Question: I am building at the moment an achievement system that works on the foundation of checkboxes (since its not post related) However, I bumped into a problem, and I cant seem to wrap my head arround it, since I am not that handy with loops and Arrays.

Okay, So I made group of checkboxes, that are posted on this page and filled appropiately, as see the code below that helps me fill that part of the page.
'''
function MakeProfessionlist(){
$result = LoadListProffesion();
$i = 0;
echo '<table class="Overview">';
while($row = mysqli_fetch_array($result)){
$i++;
if(($i % 2) == 0){
echo "<td class='small'><td><input id='achievementHidden' type='hidden' value='0' name='IsChecked[]'>";
echo "<input type='checkbox' id='achievement' name='IsChecked[]' value = '1'>";
echo "<input name='AchievementId[]' type='hidden' value='".$row['AchievementId']."'></td>";
echo "<td class='big'>".$row["AchievementName"]."</td></tr>";
}else{
echo "<tr><td class='small'><input id='achievementHidden' type='hidden' value='0' name='IsChecked[]'>";
echo "<input type='checkbox'id='achievement' name='IsChecked[]' value = '1'>" ;
echo "<input name='AchievementId[]' type='hidden' value='".$row['AchievementId']."'></td>";
echo "<td class='big'>".$row["AchievementName"]."</td>";
}
}
echo '</table>';
}
'''
As you see, i try to shoot through 2 variables, namely the AchievementId, and the IsChecked value (can be either 0 or 1)The problem occurs when I am going to save this information. I set up a table within the database that acts as mediator (The Achievement_User, with just 3 entries, which are UserId, AchievementId and the IsChecked Value)
My start was that I shoot through all the achievements that come through here with the AchievementId's that are posted together with the checkbox through the code down below.
'''
if(isset($_POST['AchievementSaveData']))
{
// print_r($_POST);
$checkbox = isset($_POST['IsChecked']) ? $_POST['IsChecked'] : array();
$Achievement = isset($_POST['AchievementId']) ? $_POST['AchievementId'] : array();
foreach (array_combine($checkbox, $Achievement) as $IsChecked => $AchievementId){
$sql="SELECT * FROM Achievement_User WHERE UserId='".$UserId."' AND AchievementId ='".$AchievementId."'" ;
$result=mysqli_query($sql);
$count=mysqli_num_rows($result);
if ($count==1){
echo 'Update datarow with UserID '.$UserId.', AchievementId '. $AchievementId.' and with a value of '.$IsChecked;' <br>';
}
else{
echo 'Create datarow with UserID '.$UserId.', AchievementId '. $AchievementId.' and with a value of '.$IsChecked.' <br>';
}
}
}
'''
Now the problem lies in the fact that when I check a checkbox, appearantly the Array gets increased. Instead of the 40 entrees it makes (which is how many AchievementId's are posted, and when checked everything off is the default) it creates an extra array space for each checked value, which makes my comparison useless, cause i get an error then that the arrays can be combined.
Is there any way I can work arround it what would make my array of AchievementId's match up with my IsChecked Value?
Next to that, the whole foreach loop doesn't seem to work anymore when I tried to merge the arrays (even if they match in values). So my thought here is maybe is there a way I can post the array from IsChecked with already the value of the AchievementId attached to it. If that is so, how could I work this out?
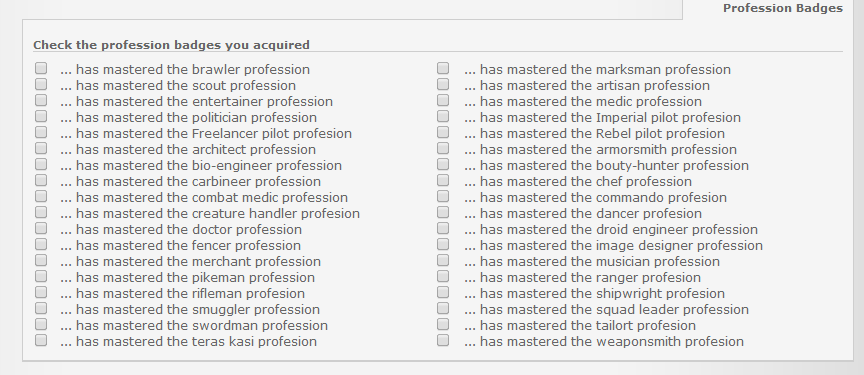
Answer: why don't you just give the checkbox the value of the achievement and get rid of the hidden input
'''
<input type='checkbox' id='achievement' name='IsChecked[]' value = '<?php echo $row['AchievementId'];?>'>
'''
then in the php
'''
foreach ($IsChecked as $AchievementId){
'''